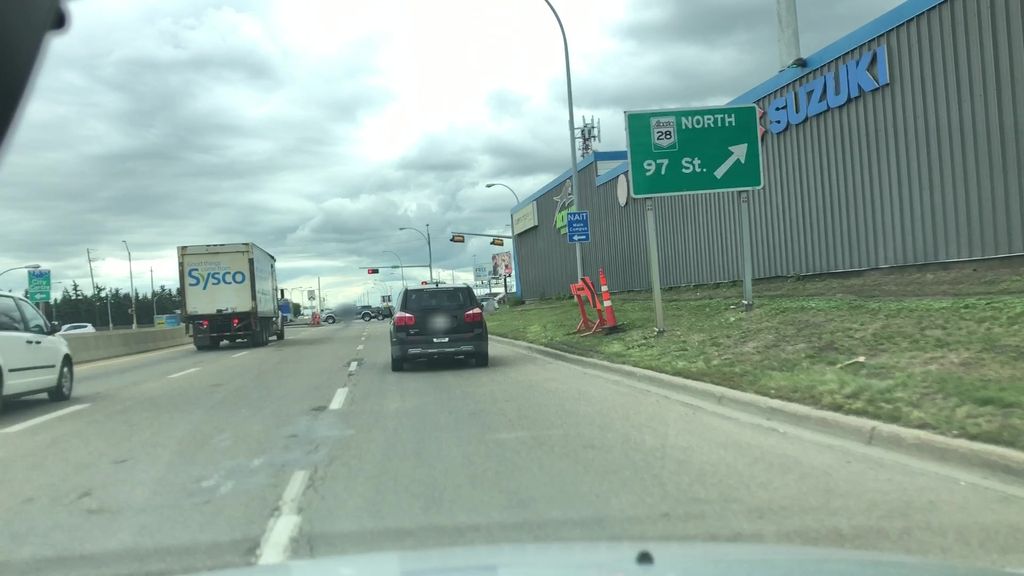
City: edmonton